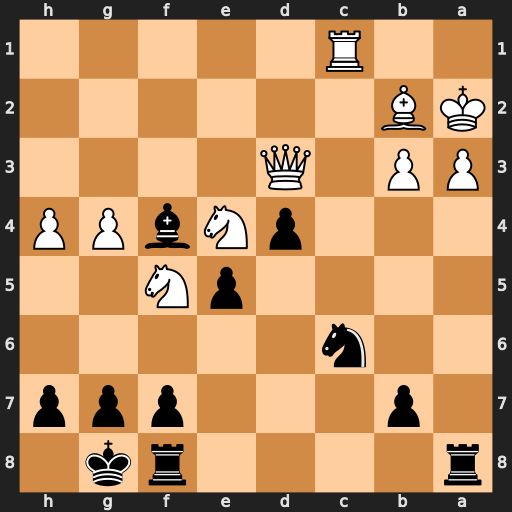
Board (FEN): r4rk1/1p3ppp/2n5/4pN2/3pNbPP/PP1Q4/KB6/2R5
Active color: b
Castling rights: -
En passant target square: -
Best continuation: Nb4+ Kb1 Nxd3